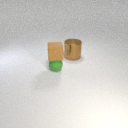
small brown rubber cube above small green rubber sphere